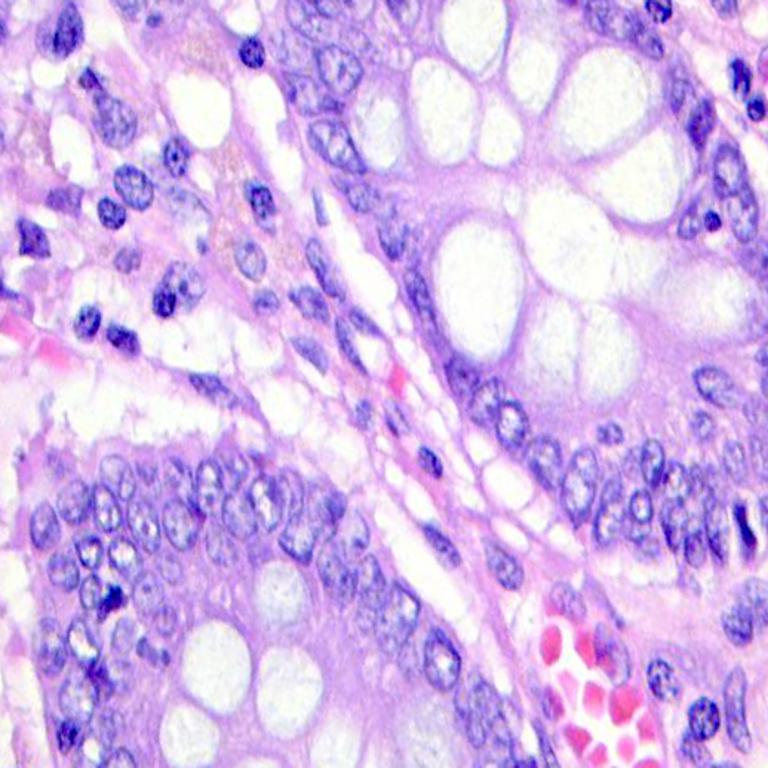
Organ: colon
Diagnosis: benign